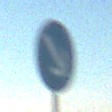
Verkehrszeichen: VorgeschriebeneVorbeifahrtRechts
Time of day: SunriseSunset
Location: Outdoor (Nature)
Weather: Clear
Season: NotSpecified
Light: Natural